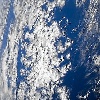
Label: cloud